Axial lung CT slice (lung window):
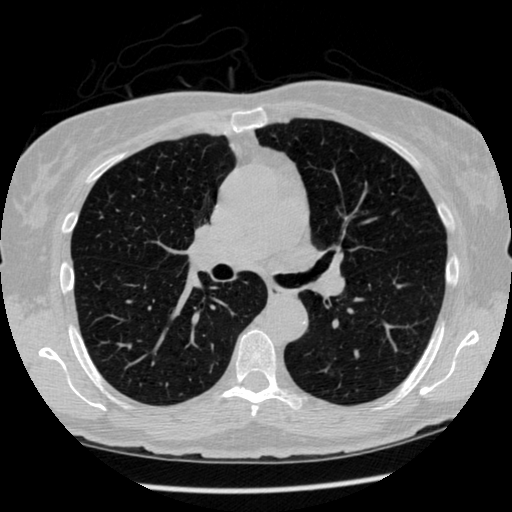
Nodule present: no